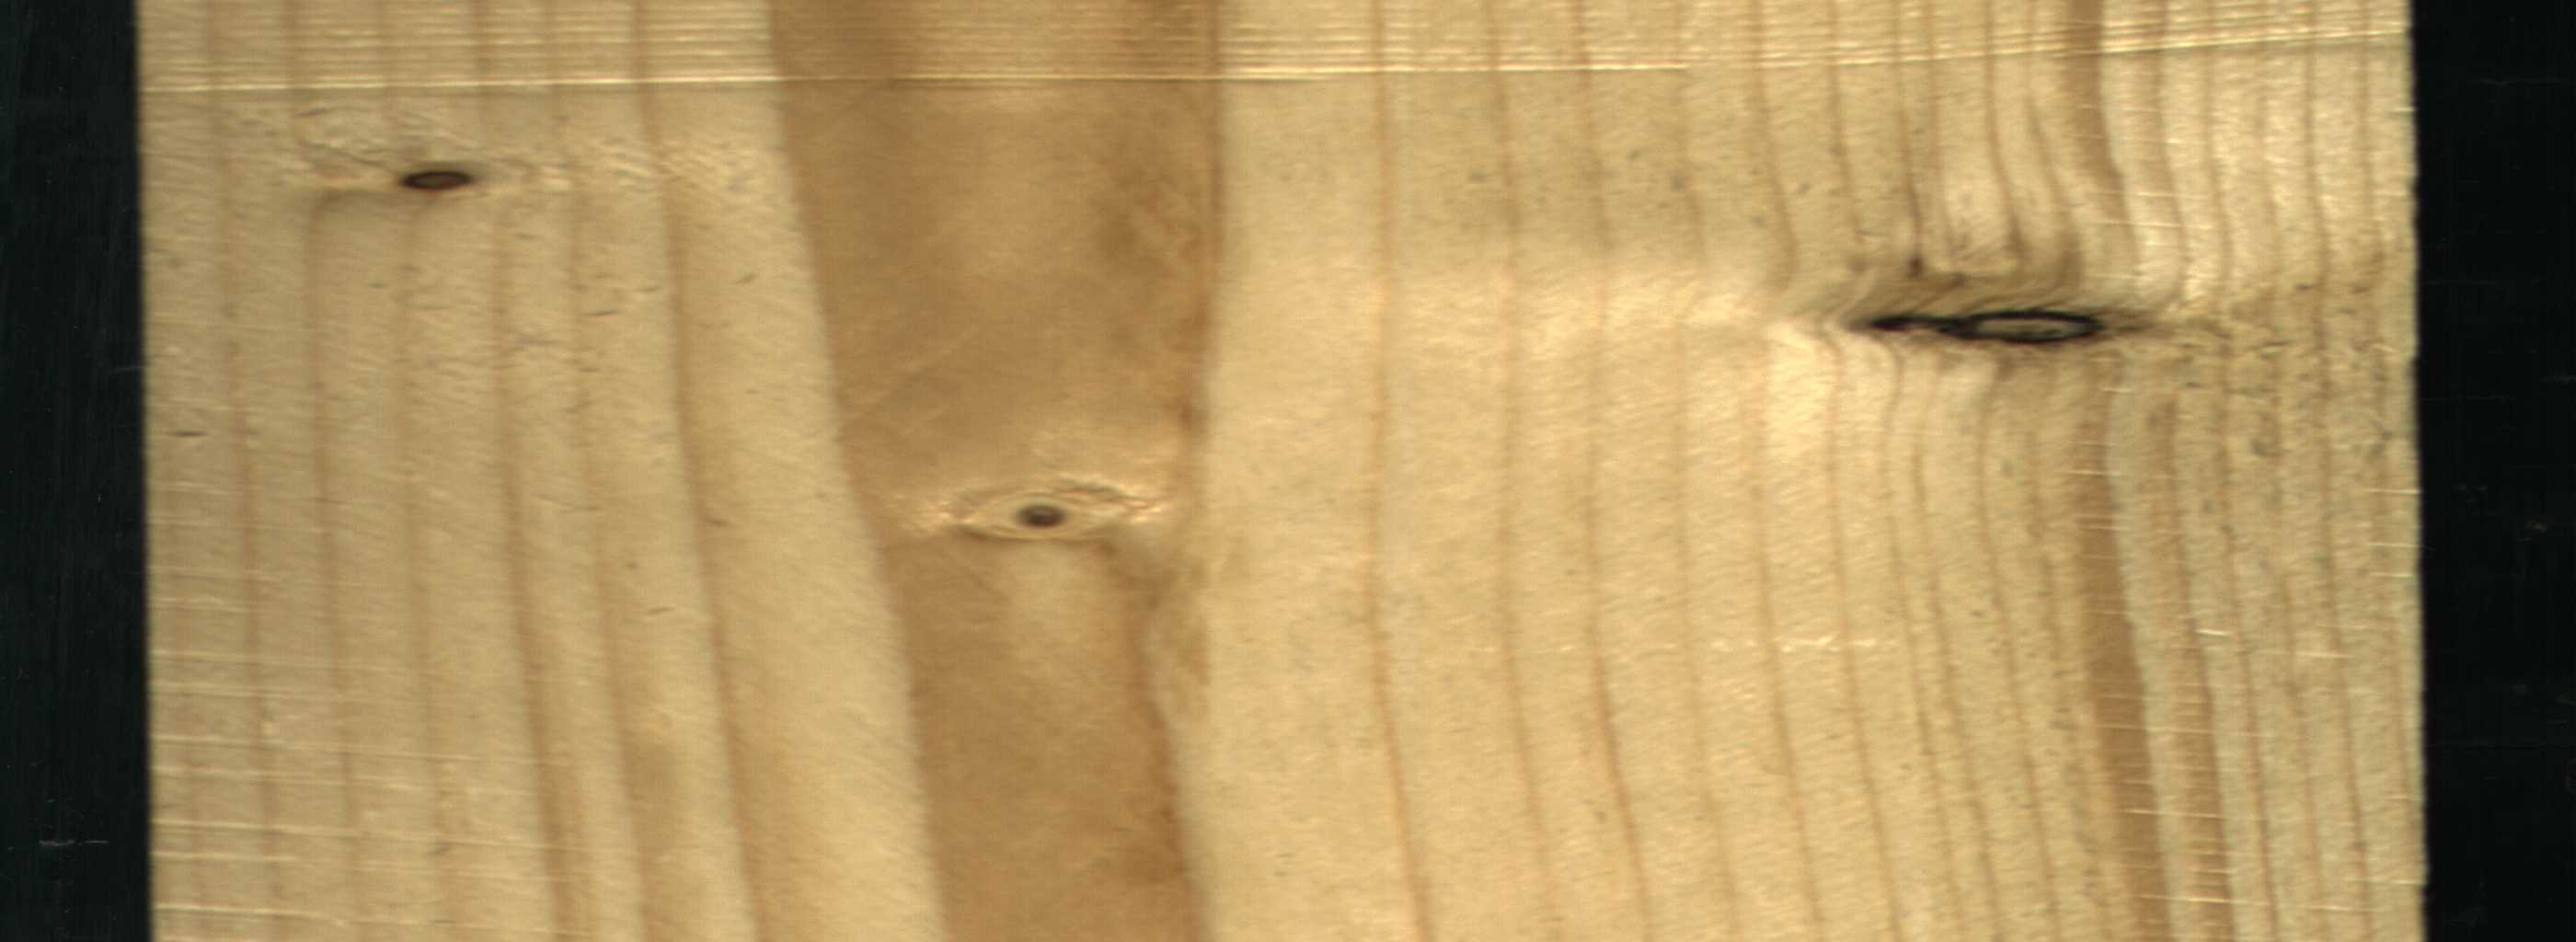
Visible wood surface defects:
Dead_Knot
Dead_Knot
Live_Knot